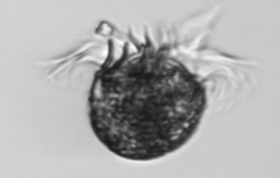
Label: Pelagostrobilidium